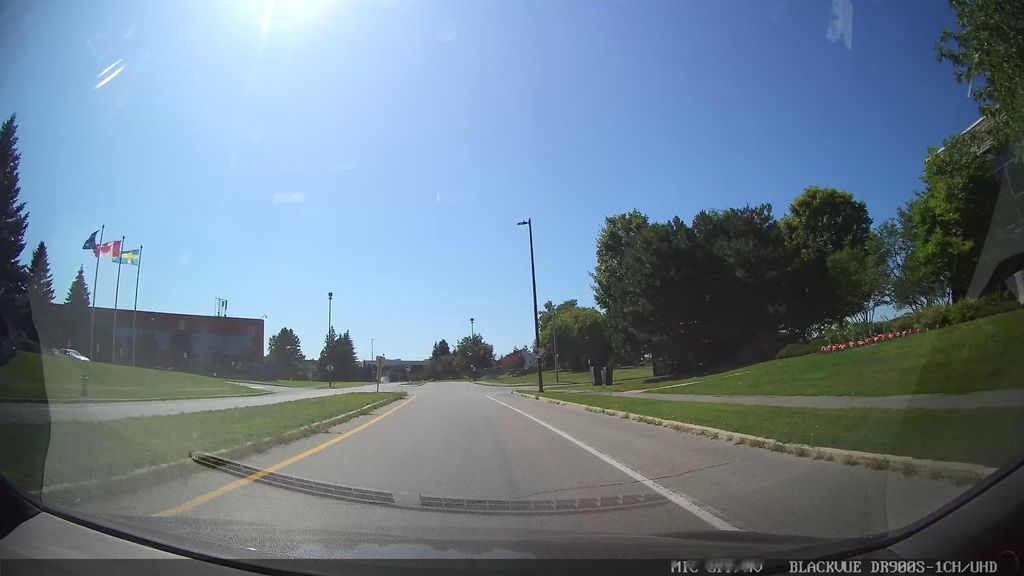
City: ottawa-gatineau